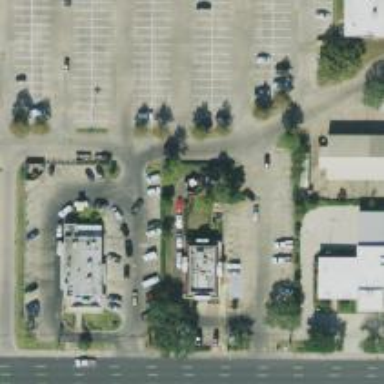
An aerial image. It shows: Parking space.